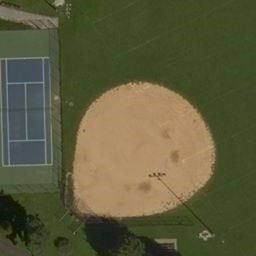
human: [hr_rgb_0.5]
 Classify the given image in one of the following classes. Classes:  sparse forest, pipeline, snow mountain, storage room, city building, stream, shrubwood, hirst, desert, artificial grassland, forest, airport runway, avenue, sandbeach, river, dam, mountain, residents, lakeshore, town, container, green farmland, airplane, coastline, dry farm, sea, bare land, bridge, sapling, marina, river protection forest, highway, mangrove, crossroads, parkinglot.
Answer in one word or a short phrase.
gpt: artificial grassland